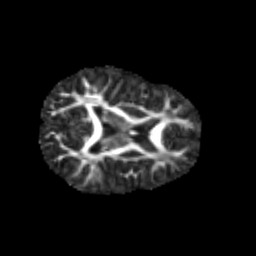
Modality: FA
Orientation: axial
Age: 6
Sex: female
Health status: healthy